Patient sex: M
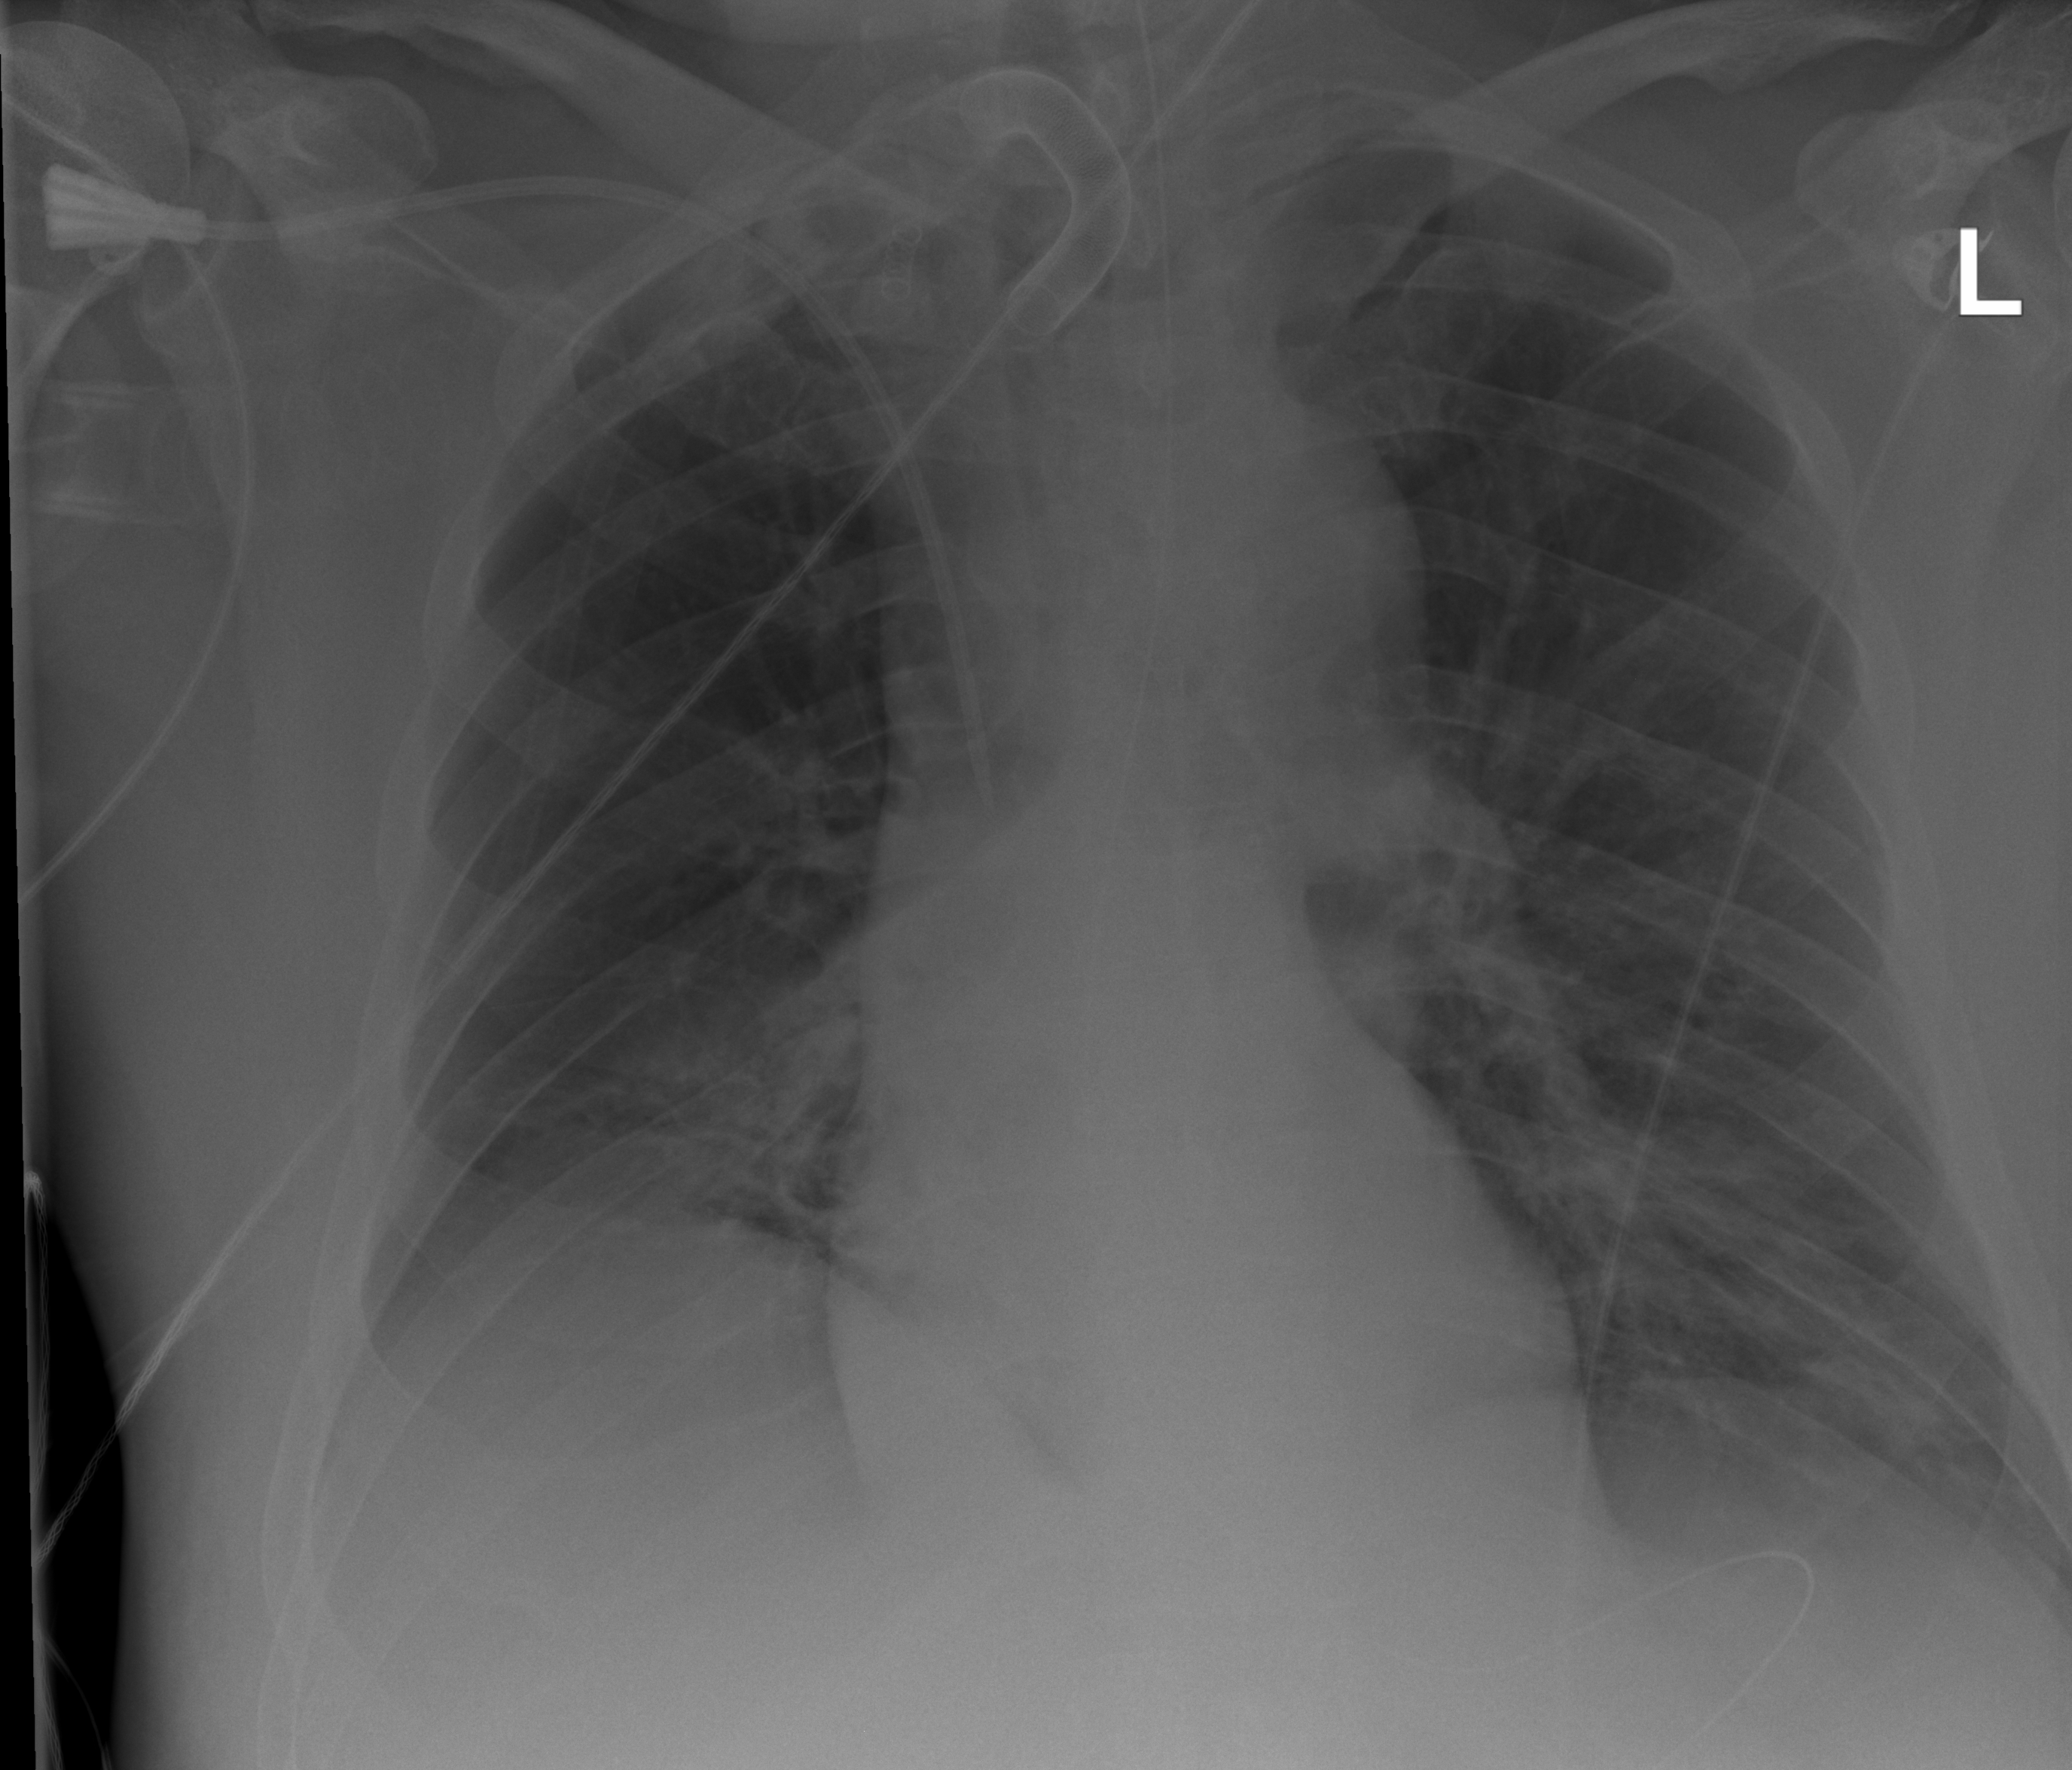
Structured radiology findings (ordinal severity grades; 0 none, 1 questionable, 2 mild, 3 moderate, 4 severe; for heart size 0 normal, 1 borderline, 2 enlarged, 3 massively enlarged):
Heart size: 1
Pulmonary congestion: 2
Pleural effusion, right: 2
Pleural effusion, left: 2
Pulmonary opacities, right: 2
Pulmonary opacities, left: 2
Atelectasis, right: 2
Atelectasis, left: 2